Question: I have a Laravel site and have a login form.

I'm wondering if there is a way to deactivate the form when the user sign-in fail '5x' times.
I was thinking to keep a track of 'loginFailCount' base on email, in my session, and if 'it == 5', deactivate the submit button for 1 hr.
Example
- - -
If the current time is '1623', I will enable the login button for 'john@doe.com' again.
Am I on the right track for thought process ?
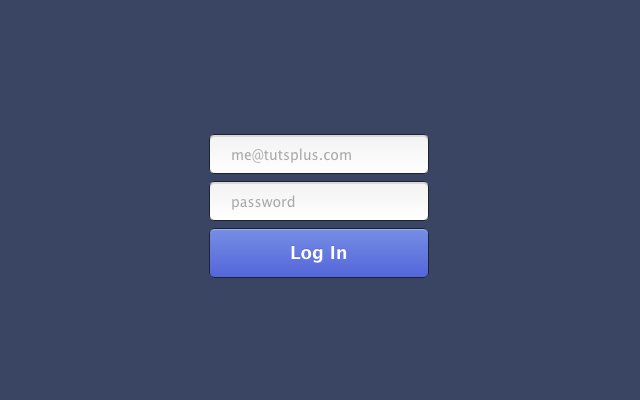
Answer: Depending on which version of laravel you are using, login-attempt throttling comes out of the box.
<URL>
What would be the benefit of disabling the button on the front-end/client site?
If someone is trying to brute force your application he will clearly get around a disabled form submit button? Just curious why not to go for the server-side approach only.